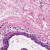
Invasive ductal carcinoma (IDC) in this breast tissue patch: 0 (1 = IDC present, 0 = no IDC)